Question: I am not sure how to ask my question. If you go to this site: <URL> I am trying to get the bottom of my content class to go over top my footer, like in this example image.
Here is my HTML:
'''
<div class="wrapper">
<div class="content">
</div><!--content-->
</div><!--wrapper-->
<div class="footer">
</div><!--footer-->
'''
and my CSS
'''
.wrapper{
background-color:#FFF;
}
.content{
background-color:#FFF;
width:1027px;
min-height:300px;
margin:0 auto;
box-shadow: 12px 0 15px -4px #888, -12px 0 8px -4px #888;
border-bottom-left-radius:2em;
border-bottom-right-radius:2em;
}
.footer{
background-color:#000;
height:500px;
}
'''
Any help would be much appreciated.
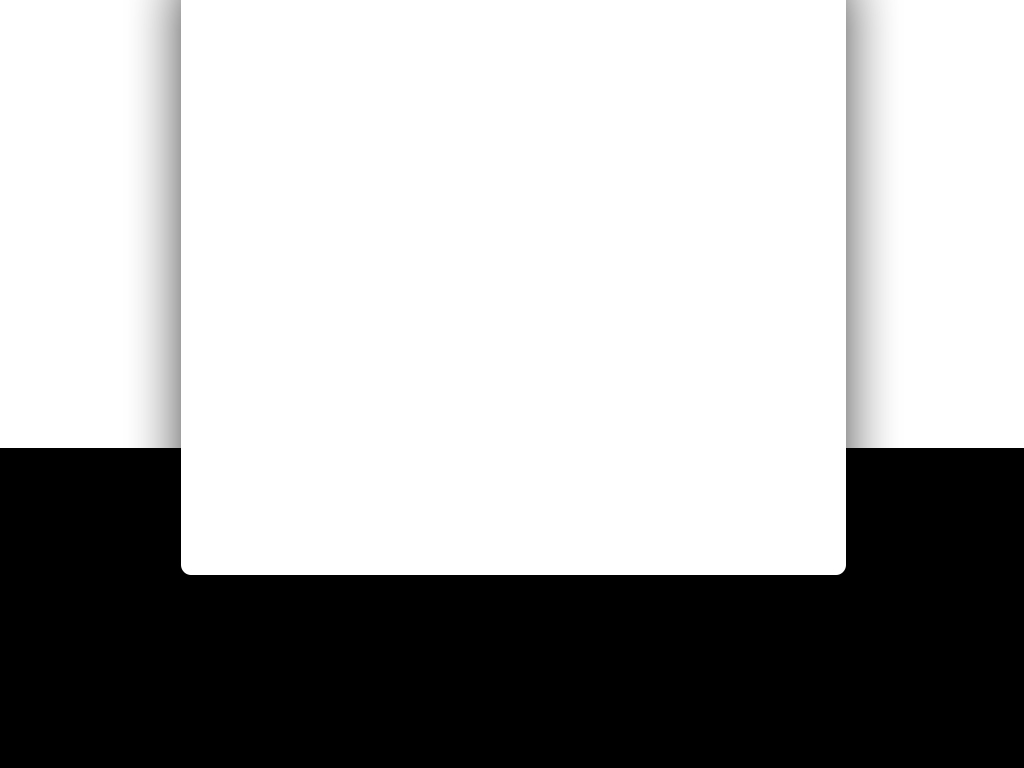
Answer: you have to only set the content to position relative and elevate a z-index.
At this point your content are over the footer.
But now to push your footer behind you need to add a margin-top -100px , because the height you have defined in your css.
try this css code. (this work):
'''
.wrapper{
background-color:#FFF;
}
.content{
background-color:#FFF;
width:1027px;
min-height:300px;
margin:0 auto;
box-shadow: 12px 0 15px -4px #888, -12px 0 8px -4px #888;
border-bottom-left-radius:2em;
border-bottom-right-radius:2em;
position:relative;
z-index:999999;
}
.footer{
background-color:#000;
height:500px;
margin-top:-100px
}
'''